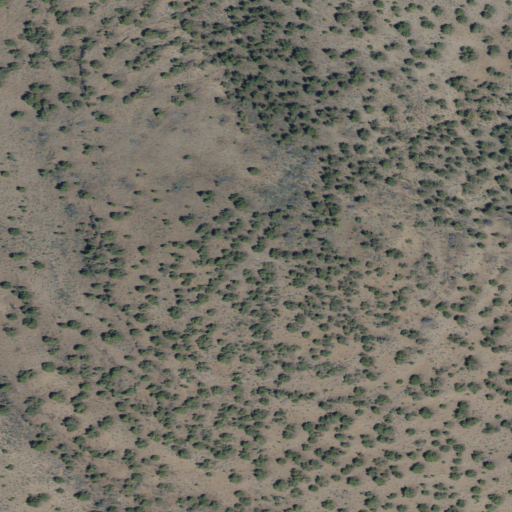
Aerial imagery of mountain in Oregon named Corral Butte containing shrub and evergreen forest